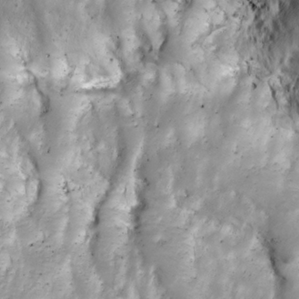
Label: non_frost